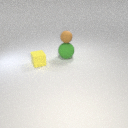
small brown rubber sphere above large green rubber sphere